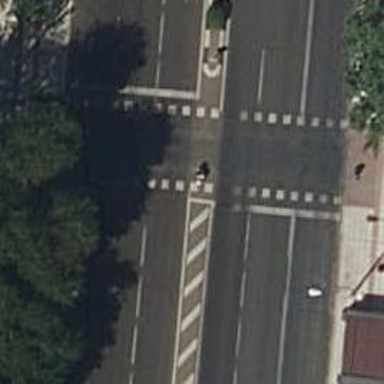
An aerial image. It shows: Road with traffic signals at the crossing.